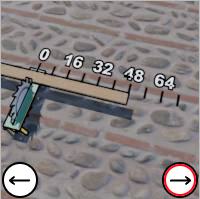
Task: length
Answer: 48
First scale value: 16.0